Question: I have two concentric circles, the distance between is certain constant.
I obtain the coordinate on the circumference of the outer most circle based on the angle obtained when I touch in the circular portion (including the black circle inside).
This is a subclass of 'UIControl' and I use touches method to get point on circumference.
I successfully get the exact angle and hence get the exact point on the circumference of the outermost circle.
But I want to place a button on top of the concentric circle such that its diameter = distance_between_concentric_circles + 2 * offset.
This offset is used so that the button edges should come outside the area of concentric circle, like the image below.

And each time I move that button, it should move along the circular path.
Since I do not want to draw, I'm using 'UIButton' and image view, and I'm finding it hard to get the top left co-ordinate based on the point on the circumference of the outer most circle and the size of the 'UIButton'.
I can move the button but its not correctly placed on the circular path.
Can anyone tell me if there is a way to get the top left co-ordinate to set the frame of uibutton?
I want to do this without drawing it.
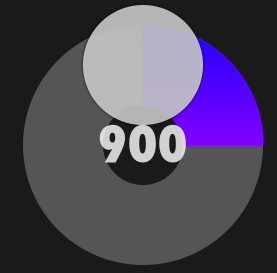
Answer: It's probably easier to not worry about the top left corner, but rather to just set the 'center' property (instead of the 'frame' property) of the button. It's not hard to calculate the offset to the upper left, but adjusting the 'center' property is far more intuitive, IMHO.
---
Alternatively, if you don't want to adjust 'center' or 'frame' coordinates, you could use Quartz 2D to rotate the button about some point on the screen:
- change the button's 'anchorPoint'; - set the 'position' of the button to be the point about which you are rotating (and because and you've set the 'anchorPoint', the button will be appropriately offset from that 'position'); and- rotate it about that anchor point.
So, if you <URL>, you can then:
'''
#import <QuartzCore/QuartzCore.h>
@interface ViewController ()
@property (nonatomic, strong) CADisplayLink *displayLink;
@property (nonatomic) CFTimeInterval startTime;
@end
@implementation ViewController
- (void)viewDidLoad
{
[super viewDidLoad];
[self rotateButtonAroundPoint];
}
- (void)rotateButtonAroundPoint
{
// the point about which I'm rotating and at what radius
CGPoint center = CGPointMake(self.view.bounds.size.width / 2.0, self.view.bounds.size.height / 2.0);
CGFloat radius = 100.0;
// now configure the button's layer accordingly
self.button.layer.anchorPoint = CGPointMake(0.5, 0.5 + radius / self.button.frame.size.height);
self.button.layer.position = center;
// just so I can see what I'm rotating this around
[self addCircleAt:center radius:5.0 color:[UIColor redColor]];
// turn on display link to animate it (better than 'NSTimer' for animations)
[self startDisplayLink];
}
- (void)addCircleAt:(CGPoint)center radius:(CGFloat)radius color:(UIColor *)color
{
CAShapeLayer *layer = [CAShapeLayer layer];
UIBezierPath *path = [UIBezierPath bezierPathWithArcCenter:center radius:radius startAngle:0 endAngle:2.0 * M_PI clockwise:YES];
layer.path = [path CGPath];
layer.fillColor = [color CGColor];
[self.view.layer addSublayer:layer];
}
- (void)startDisplayLink
{
self.displayLink = [CADisplayLink displayLinkWithTarget:self selector:@selector(handleDisplayLink:)];
self.startTime = CACurrentMediaTime();
[self.displayLink addToRunLoop:[NSRunLoop currentRunLoop] forMode:NSDefaultRunLoopMode];
}
- (void)stopDisplayLink
{
[self.displayLink invalidate];
self.displayLink = nil;
}
- (void)handleDisplayLink:(CADisplayLink *)displayLink
{
CFTimeInterval elapsed = CACurrentMediaTime() - _startTime;
self.button.transform = CGAffineTransformMakeRotation(elapsed * 2.0 * M_PI / 5.0); // duration = 5.0 seconds
}
'''
I suspect that just changing the 'center'/'frame' or doing a translation (rather than this rotation) might be computationally less expensive, but if you want the button to actually rotate as it's spinning around, this is an option, and it enjoys a certain elegance (just set 'position' and 'anchorPoint' and rotate it about that, not worrying about cartesian coordinates at all).